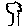
Label: tree